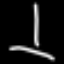
Label: line